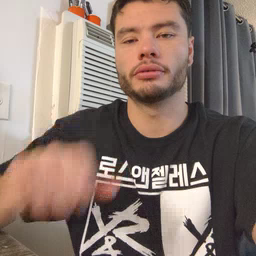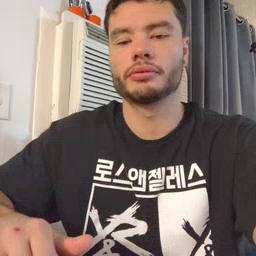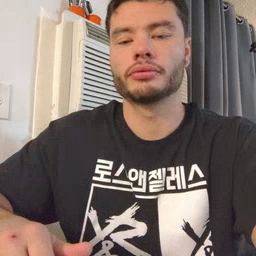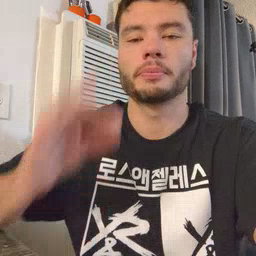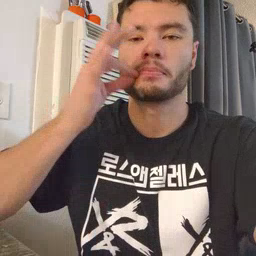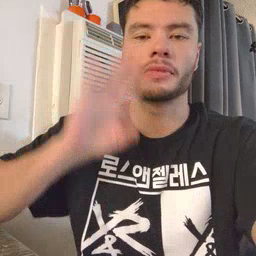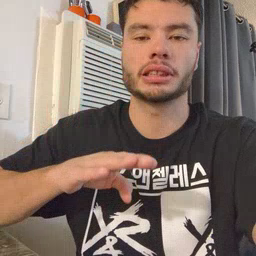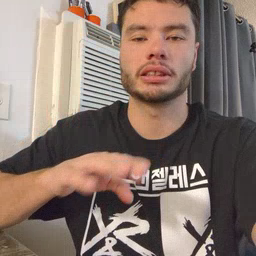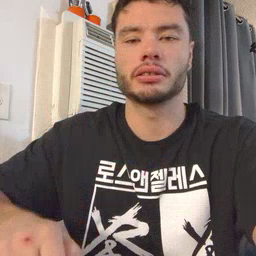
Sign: bee